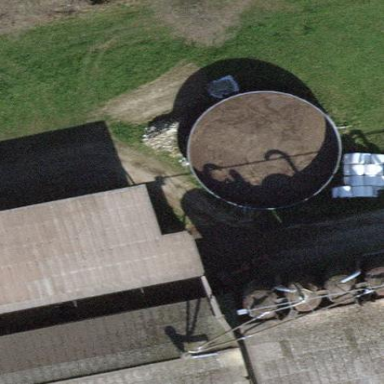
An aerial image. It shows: Storage tank with man-made structure.